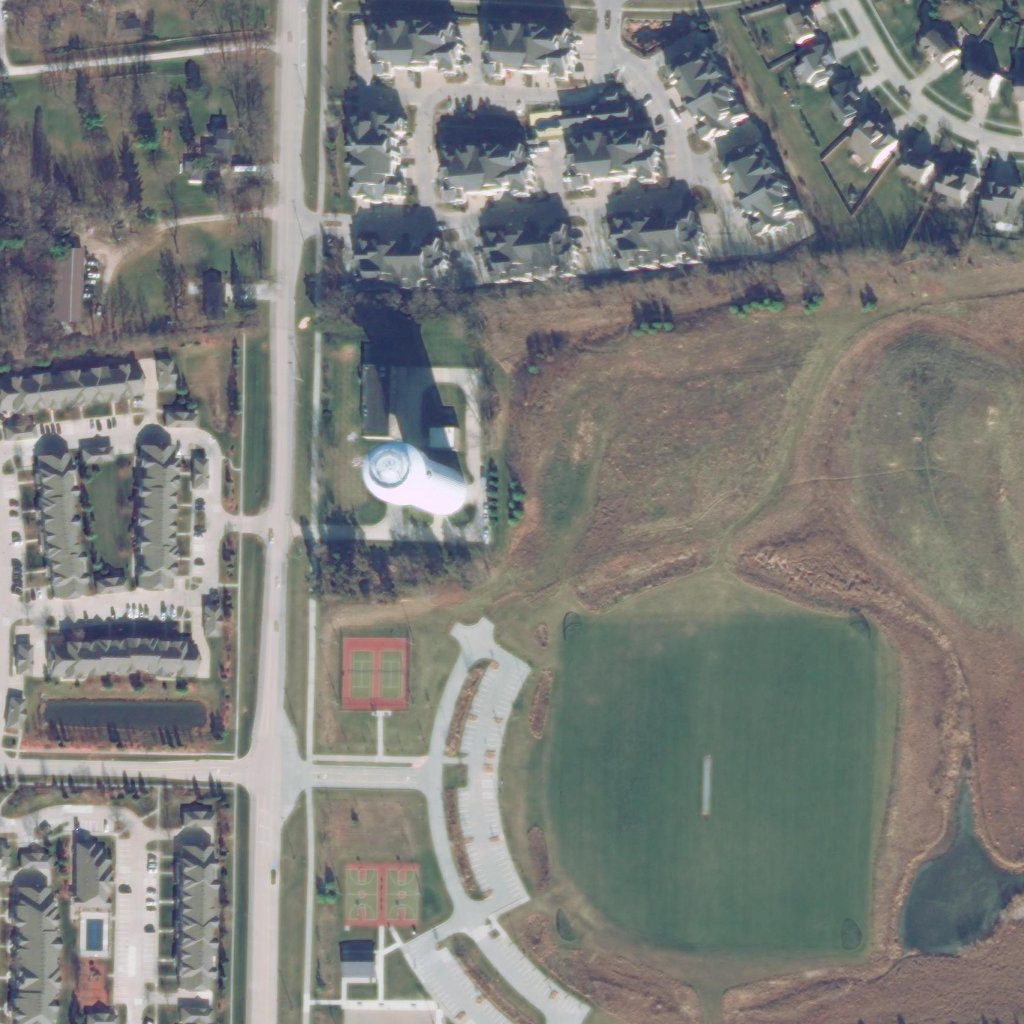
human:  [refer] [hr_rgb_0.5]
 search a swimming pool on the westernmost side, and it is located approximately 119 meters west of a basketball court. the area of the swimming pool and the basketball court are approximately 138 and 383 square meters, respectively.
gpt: <box>[[8, 89, 10, 92, 0]]</box>

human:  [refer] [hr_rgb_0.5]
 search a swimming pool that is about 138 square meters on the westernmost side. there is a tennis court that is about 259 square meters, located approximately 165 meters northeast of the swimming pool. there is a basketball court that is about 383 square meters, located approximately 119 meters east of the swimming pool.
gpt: <box>[[8, 89, 10, 92, 0]]</box>

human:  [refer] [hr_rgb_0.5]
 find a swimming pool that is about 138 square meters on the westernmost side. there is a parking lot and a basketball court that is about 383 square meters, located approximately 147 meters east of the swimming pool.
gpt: <box>[[8, 89, 10, 92, 0]]</box>

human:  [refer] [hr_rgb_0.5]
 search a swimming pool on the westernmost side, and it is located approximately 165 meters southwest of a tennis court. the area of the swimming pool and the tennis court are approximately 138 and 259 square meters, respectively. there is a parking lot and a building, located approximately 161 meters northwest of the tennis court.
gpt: <box>[[8, 89, 10, 92, 0]]</box>

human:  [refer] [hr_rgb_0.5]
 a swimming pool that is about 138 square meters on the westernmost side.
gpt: <box>[[8, 89, 10, 92, 0]]</box>

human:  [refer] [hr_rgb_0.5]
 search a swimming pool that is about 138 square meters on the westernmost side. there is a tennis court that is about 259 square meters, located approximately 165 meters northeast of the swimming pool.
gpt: <box>[[8, 89, 10, 92, 0]]</box>